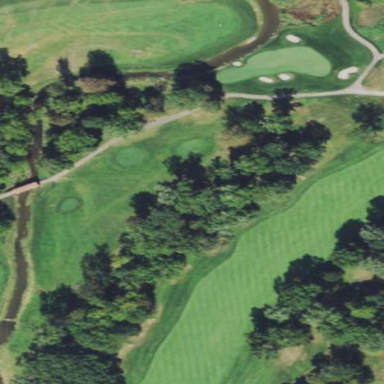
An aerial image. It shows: Rough area in golf course.